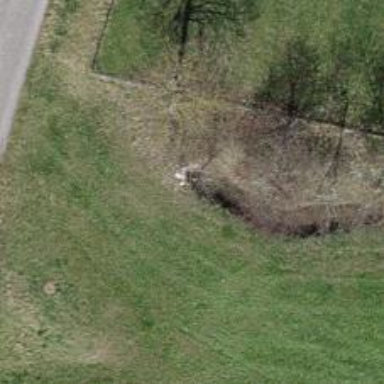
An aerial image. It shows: Culvert tunnel.